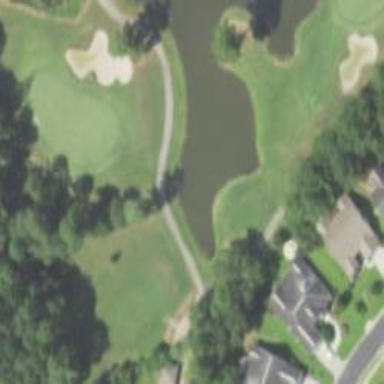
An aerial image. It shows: Golf hole.